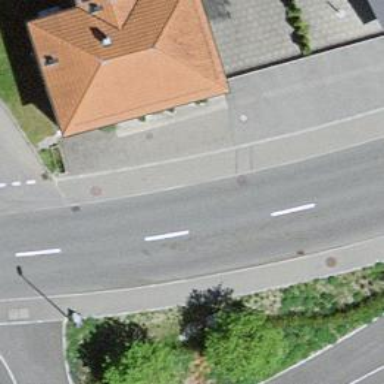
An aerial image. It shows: Secondary road with asphalt surface.